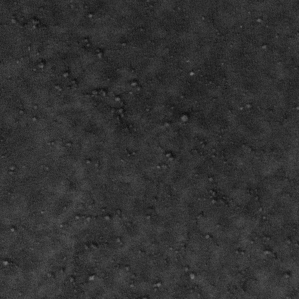
Label: frost